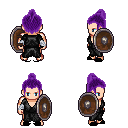
a pixel art fantasy rpg character, male body template, human, light skin, gray robe, magenta pants, purple short topknot hairstyle, white cloth bandages, black slippers, shield, four views (front, back, left, right), 2x2 character sprite sheet, small pixel art, hard edges, no anti-aliasing